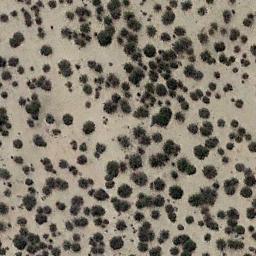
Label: chaparral